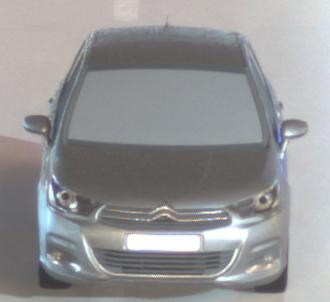
Make: Citroen
Model: C4 VTi 95
Detailed model: C4 (II)
Model produced from: 2012/08
Model produced until: 2013/06
Doors: 5
Color: gray
Road condition: wet road
Daytime: night
Contrast: high contrast